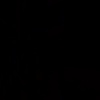
Label: space